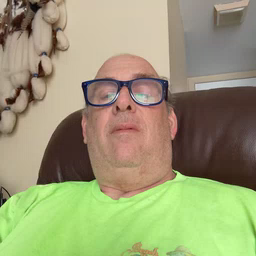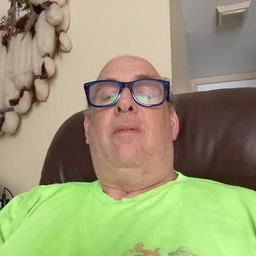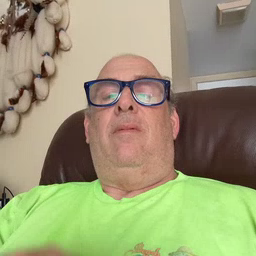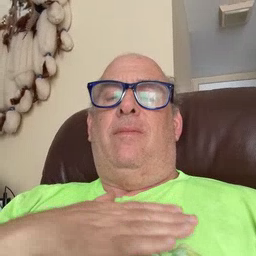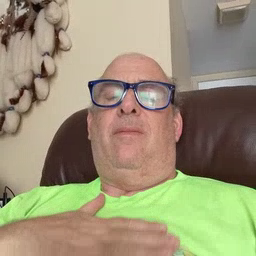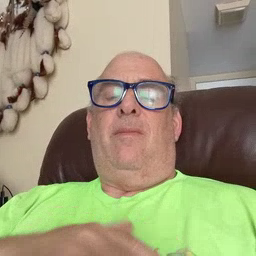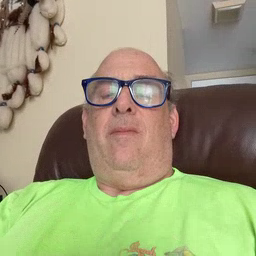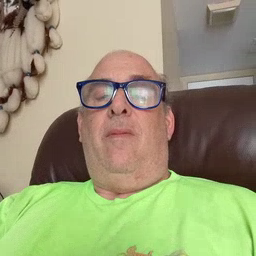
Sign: please